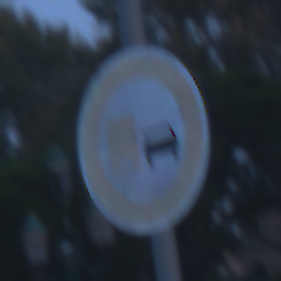
Verkehrszeichen: UeberholverbotKraftfahrzeuge
Umgebung: Outdoor, Urban
Tageszeit: Dawn
Wetter: PartlyCloudy
Licht: Natural
Jahreszeit: NotSpecified
Kontrast: LowContrast